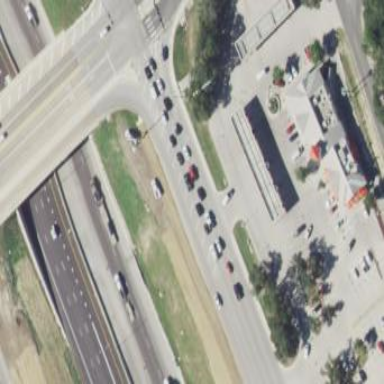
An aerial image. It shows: Fuel station.